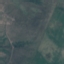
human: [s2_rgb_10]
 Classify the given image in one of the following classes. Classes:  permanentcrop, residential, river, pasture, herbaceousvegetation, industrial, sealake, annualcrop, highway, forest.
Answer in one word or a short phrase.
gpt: HerbaceousVegetation